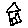
Label: house